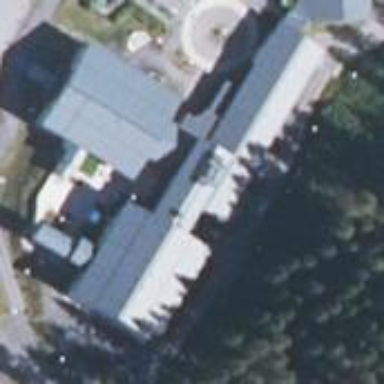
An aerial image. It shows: Nursing home building.